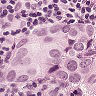
Metastatic tissue present: yes